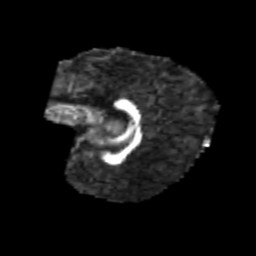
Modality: FA
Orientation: sagittal
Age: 6
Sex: female
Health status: healthy